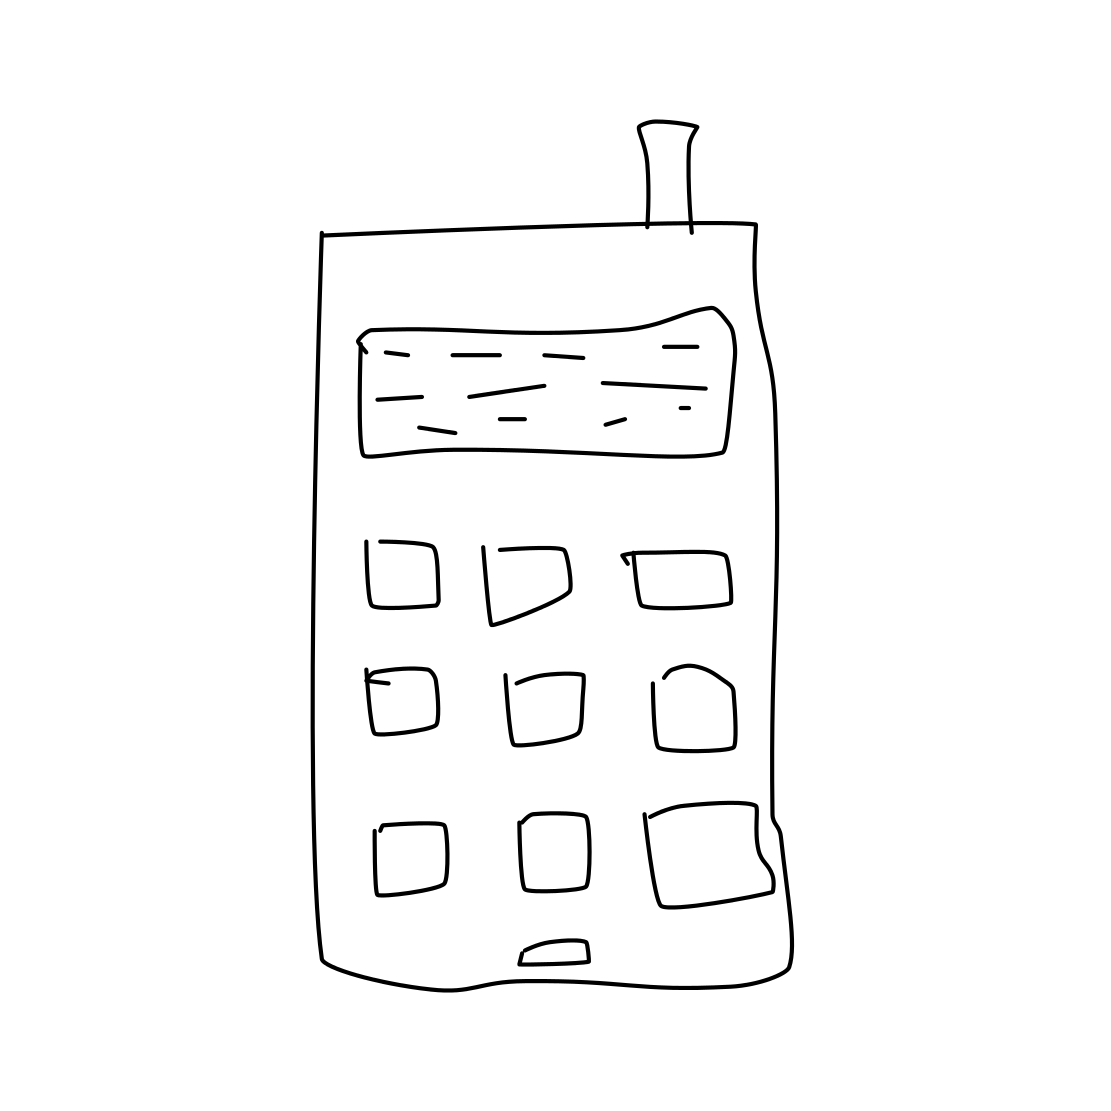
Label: walkie talkie